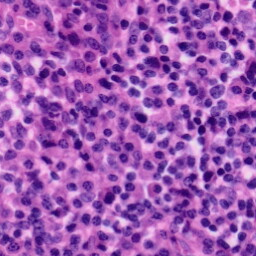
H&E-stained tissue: Tonsil